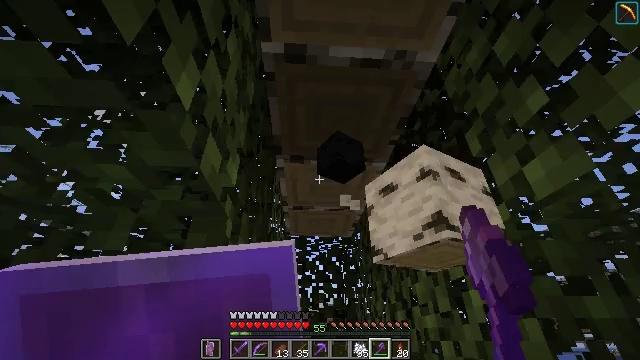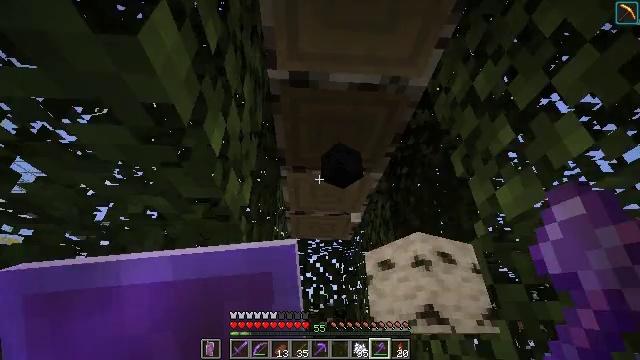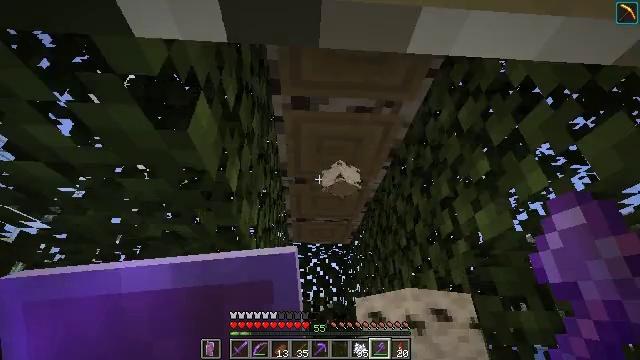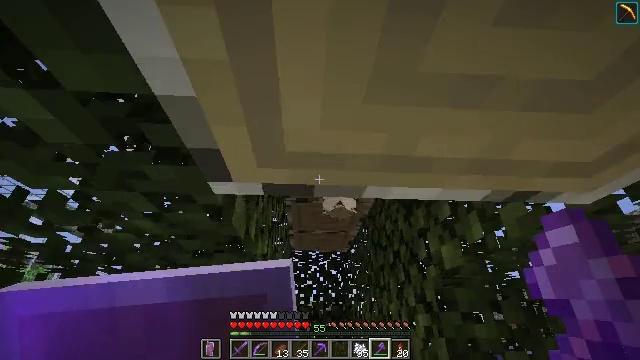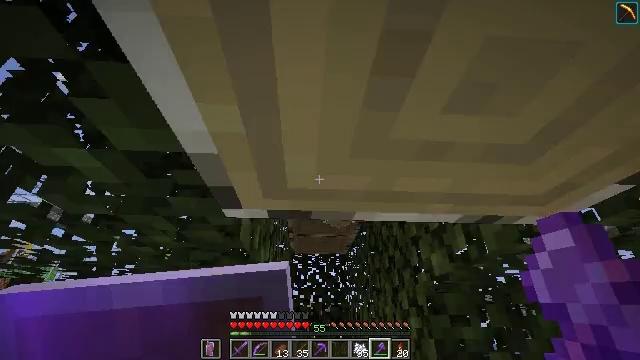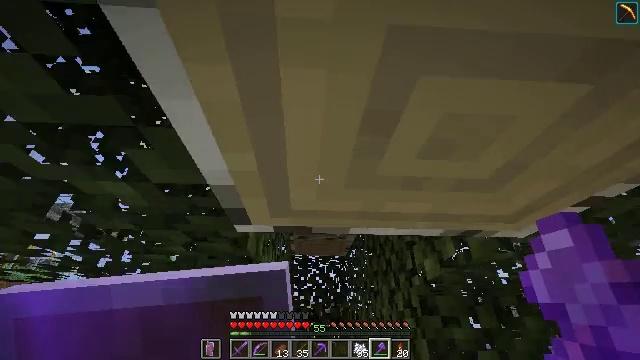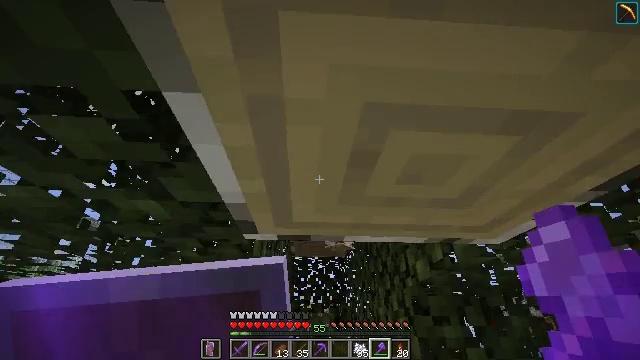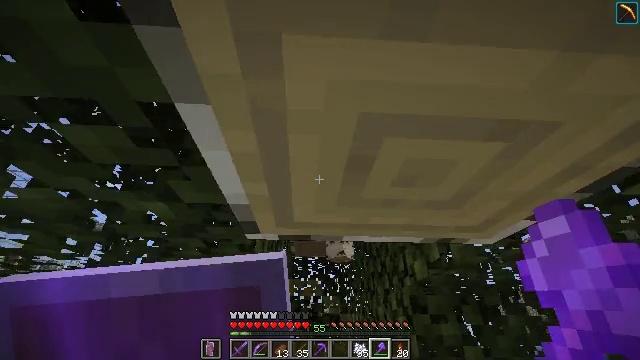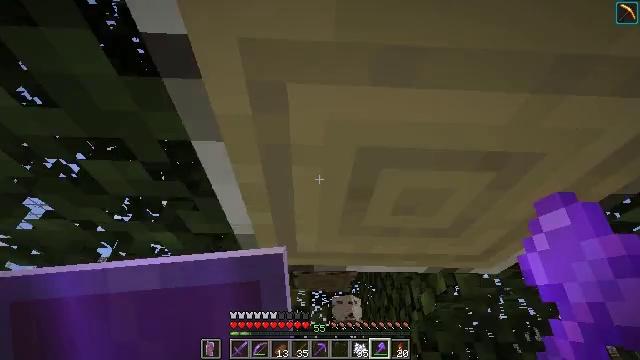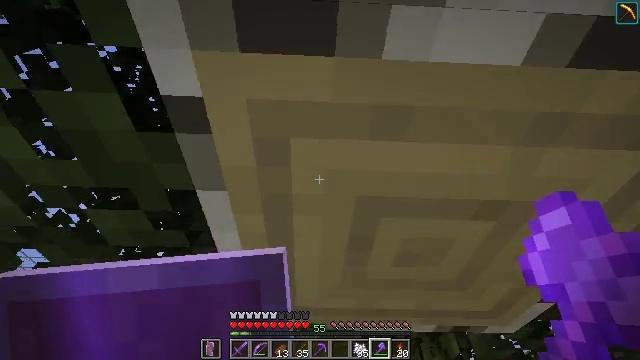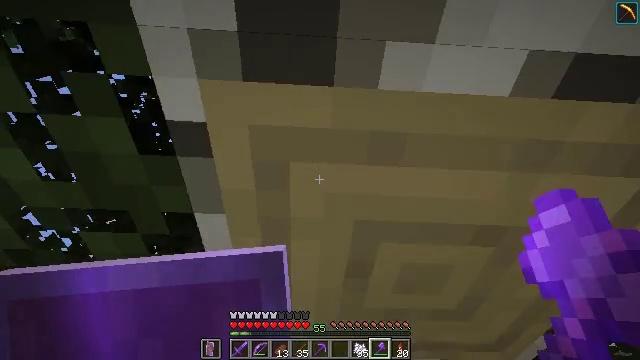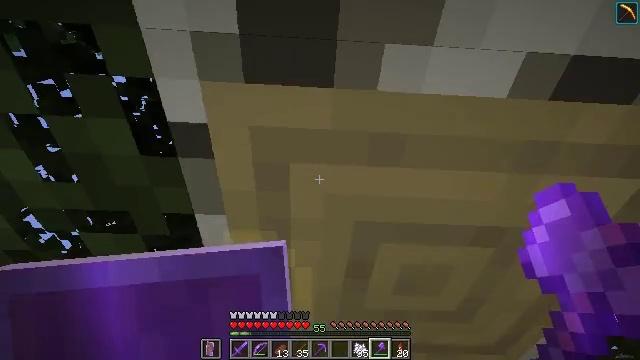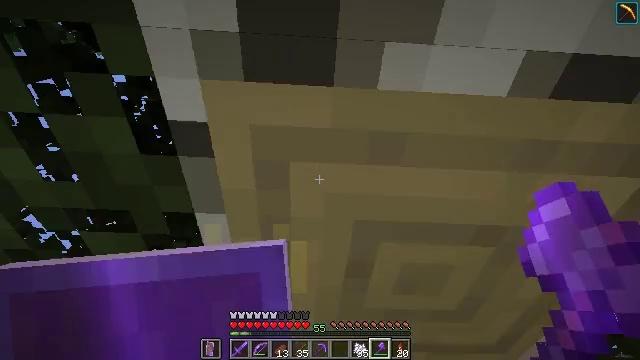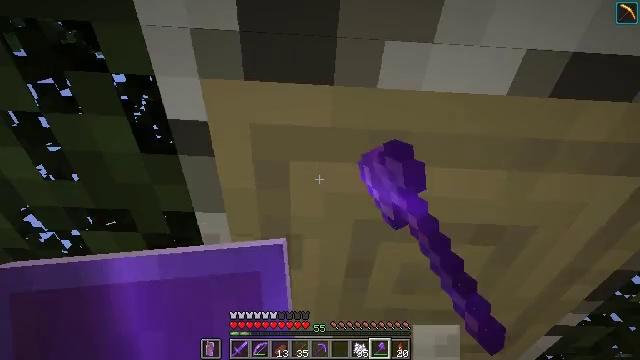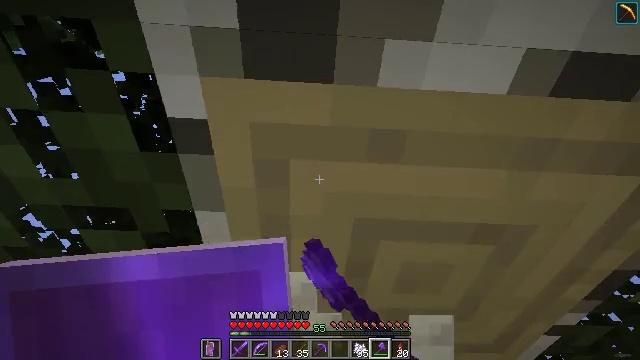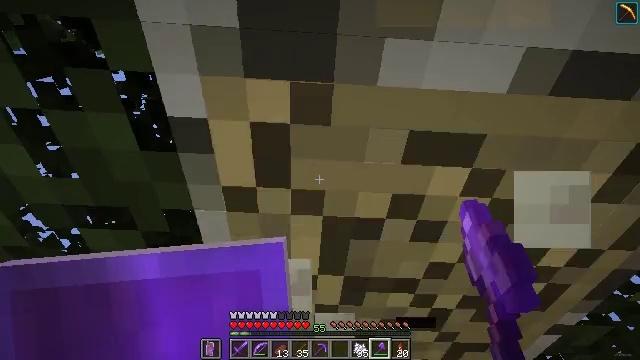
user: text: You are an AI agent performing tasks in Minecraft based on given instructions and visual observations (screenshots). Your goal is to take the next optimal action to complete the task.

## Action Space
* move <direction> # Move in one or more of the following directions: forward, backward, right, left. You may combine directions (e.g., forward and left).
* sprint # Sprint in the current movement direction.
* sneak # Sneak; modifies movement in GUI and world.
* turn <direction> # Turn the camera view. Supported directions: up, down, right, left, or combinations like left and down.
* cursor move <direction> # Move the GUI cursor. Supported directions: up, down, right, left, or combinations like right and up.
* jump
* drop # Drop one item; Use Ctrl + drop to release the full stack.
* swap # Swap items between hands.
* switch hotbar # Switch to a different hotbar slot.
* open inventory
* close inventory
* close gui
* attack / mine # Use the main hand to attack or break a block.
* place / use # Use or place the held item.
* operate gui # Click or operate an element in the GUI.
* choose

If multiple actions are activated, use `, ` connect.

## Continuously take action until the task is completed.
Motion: motion action
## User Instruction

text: Chop down the birch log.
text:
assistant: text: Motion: move back
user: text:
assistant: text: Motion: move back
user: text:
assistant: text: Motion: move back
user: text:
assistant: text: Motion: move back
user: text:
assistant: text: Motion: no_op
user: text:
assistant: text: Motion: no_op
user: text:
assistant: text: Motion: no_op
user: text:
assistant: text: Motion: turn up
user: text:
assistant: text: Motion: turn up
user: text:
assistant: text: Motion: turn up
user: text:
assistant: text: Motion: no_op
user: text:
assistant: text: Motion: attack / mine
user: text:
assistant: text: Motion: attack / mine
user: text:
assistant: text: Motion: attack / mine
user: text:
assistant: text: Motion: attack / mine
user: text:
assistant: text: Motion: attack / mine
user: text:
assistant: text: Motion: attack / mine
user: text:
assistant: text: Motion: attack / mine
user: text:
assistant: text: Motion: attack / mine
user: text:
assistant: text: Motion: attack / mine
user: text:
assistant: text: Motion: attack / mine
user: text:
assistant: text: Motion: turn down, attack / mine
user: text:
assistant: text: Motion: turn down, attack / mine
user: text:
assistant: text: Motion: attack / mine
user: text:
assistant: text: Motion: attack / mine
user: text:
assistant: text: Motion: turn down, attack / mine
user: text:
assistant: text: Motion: turn down, attack / mine
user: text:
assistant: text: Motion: turn down, attack / mine
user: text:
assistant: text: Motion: attack / mine
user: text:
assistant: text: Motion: no_op